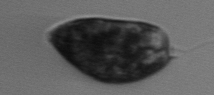
Label: Prorocentrum_micans